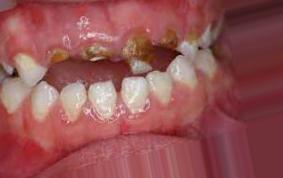
Condition: Caries